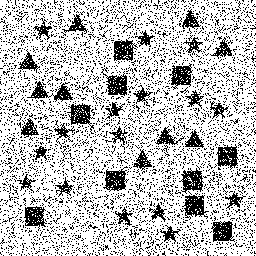
Squares: 10
Triangles: 10
Stars: 16
Total shapes: 36